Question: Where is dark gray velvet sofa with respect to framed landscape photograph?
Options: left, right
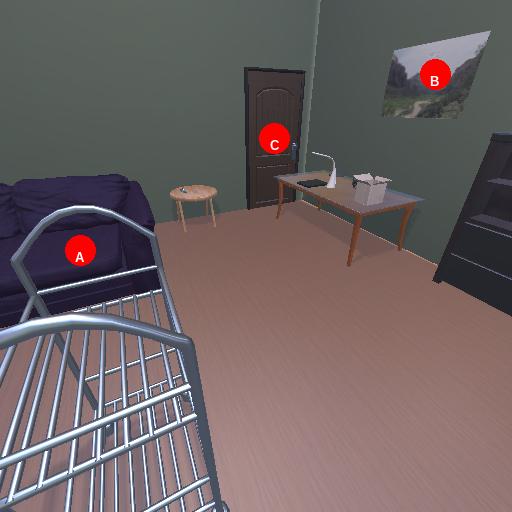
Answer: left